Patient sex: F
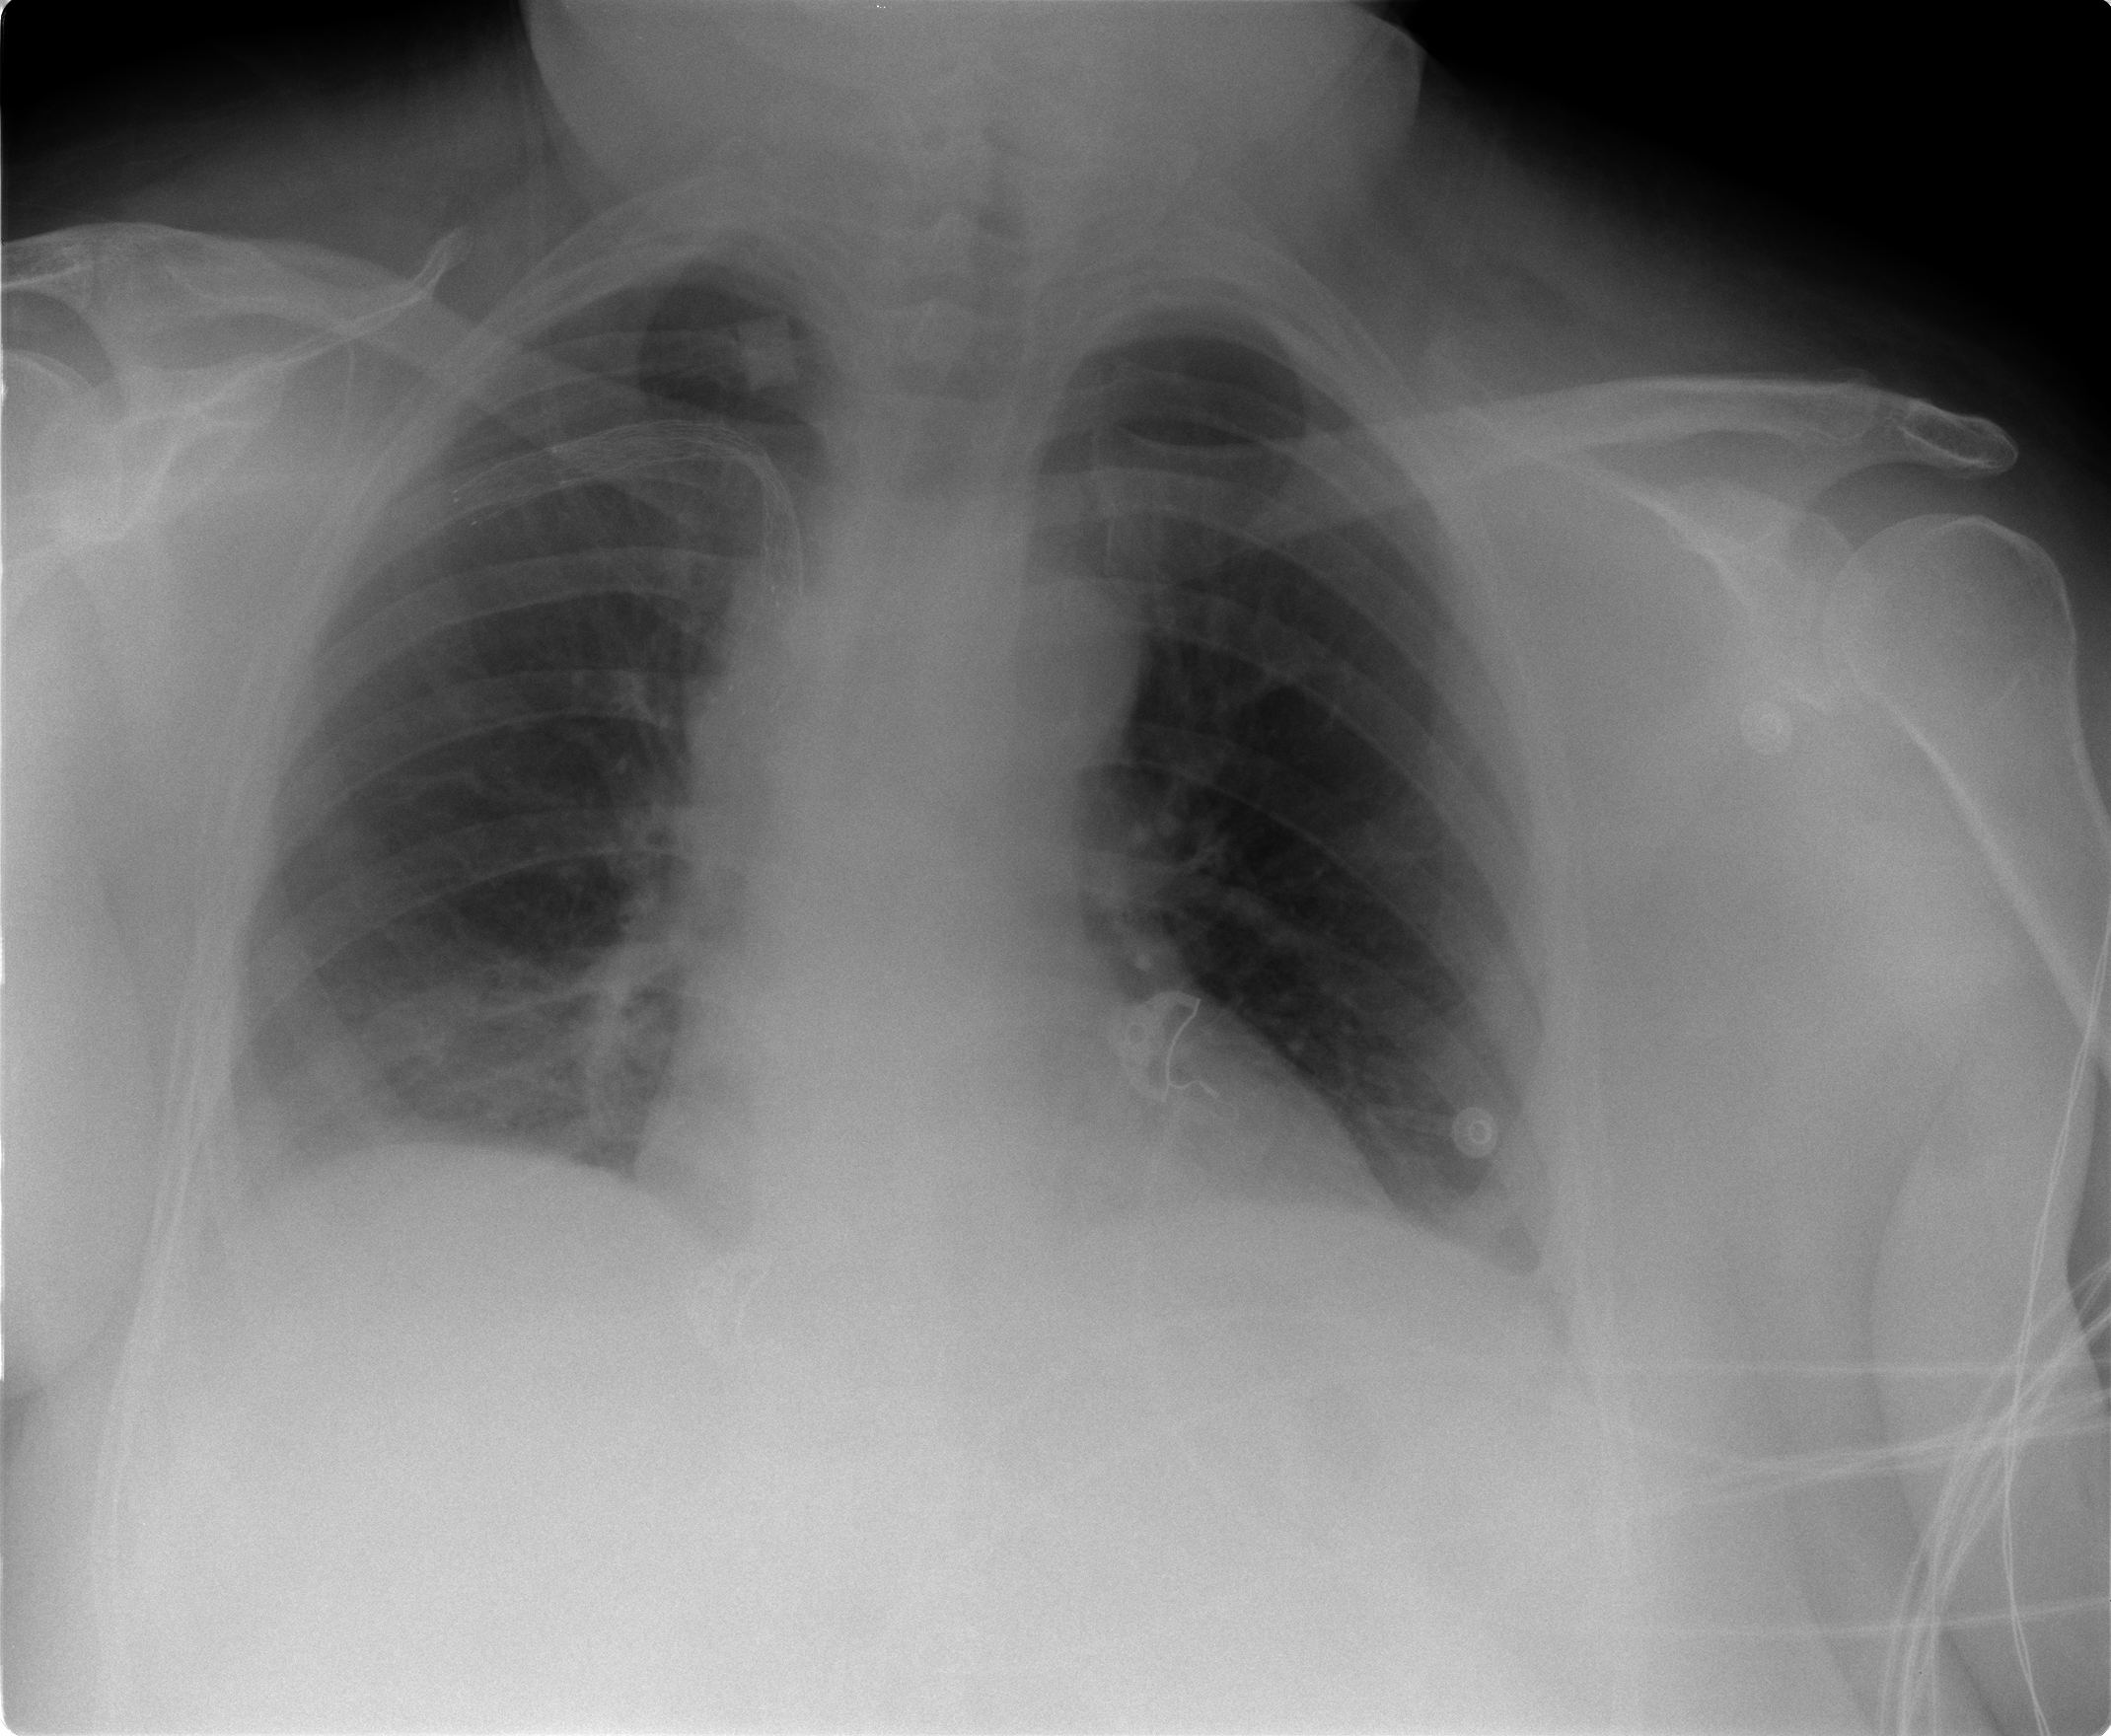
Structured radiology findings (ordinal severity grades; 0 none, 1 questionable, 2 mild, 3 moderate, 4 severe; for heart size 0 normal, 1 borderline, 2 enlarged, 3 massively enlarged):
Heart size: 0
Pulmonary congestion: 1
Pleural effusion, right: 1
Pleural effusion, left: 1
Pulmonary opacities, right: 0
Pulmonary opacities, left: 0
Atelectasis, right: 2
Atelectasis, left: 2